Question: I have a HTML see below

here i trying to get all Li whose has class selectedLi,
I am trying
'''$("#coverage_ul li .selectedLi");'''
but this was not returning any thing
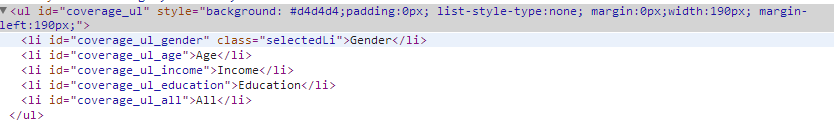
Answer: Remove the space between 'li' and '.selectedLi':
'''
$('#coverage li.selectedLi')
'''
As it stands it's looking for a of the 'li' with that class, not an 'li' that class.
(FWIW, using 'selectedLi' as the class name is probably a little over-the-top - it would be quite normal to just use 'selected' and rely on the fact that the element is a '<li>' per the selector to choose the appropriate styles).